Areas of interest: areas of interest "Atour Hotel at Dachashi Subway Station, Xi'an Bell Tower"
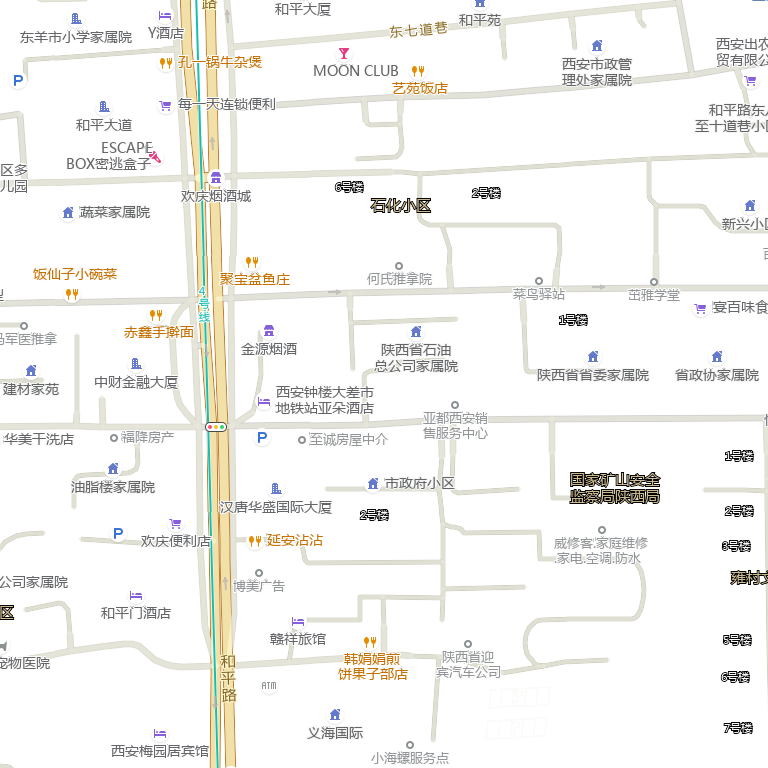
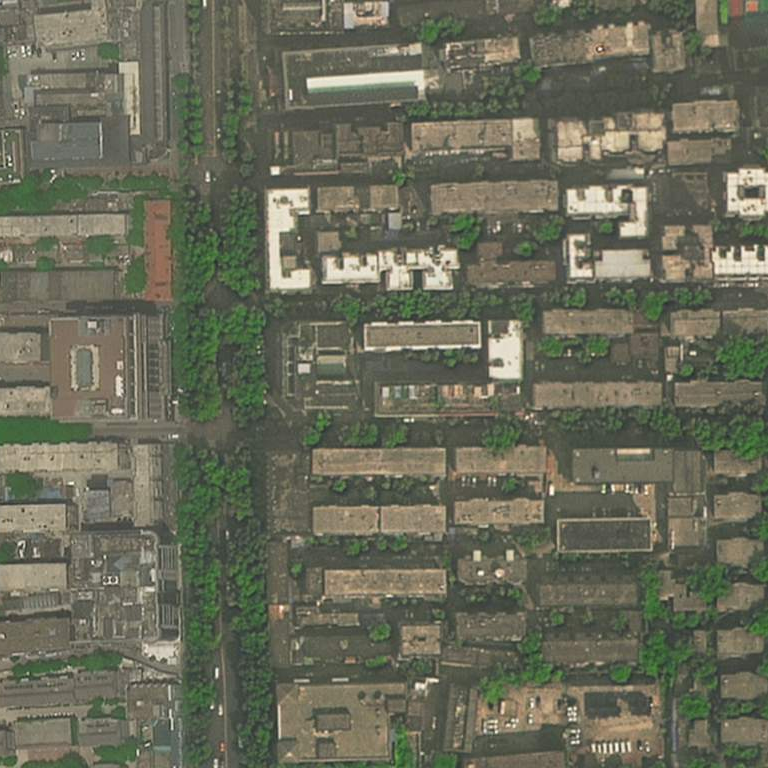